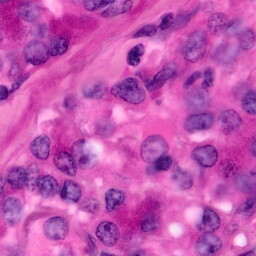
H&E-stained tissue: Pancreatic